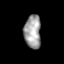
Tissue: skin
Cell type: Epithelial cells
Senescence score: 0.2462
Nuclear area (px): 549
Mean DAPI intensity: 160.122